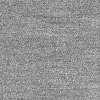
Atmospheric dust classification: dusty